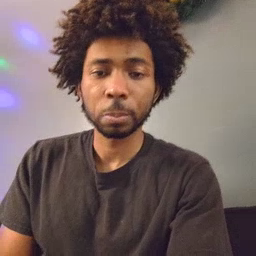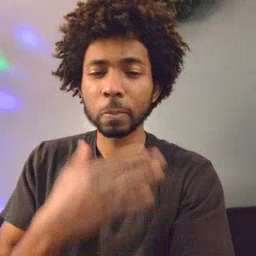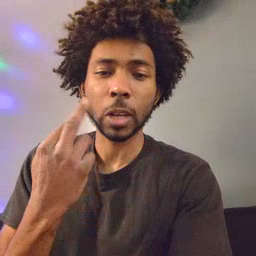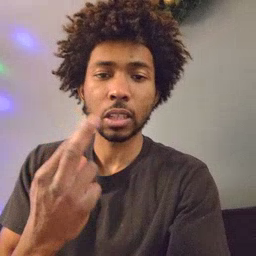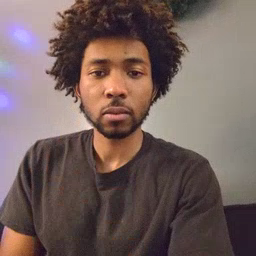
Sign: beside